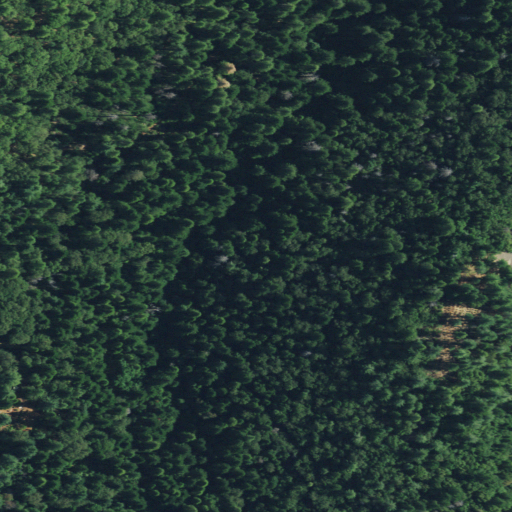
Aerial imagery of valley in California named Kitts Canyon containing evergreen forest, mixed forest, and open development